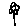
Label: flower